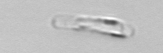
Label: Guinardia_striata